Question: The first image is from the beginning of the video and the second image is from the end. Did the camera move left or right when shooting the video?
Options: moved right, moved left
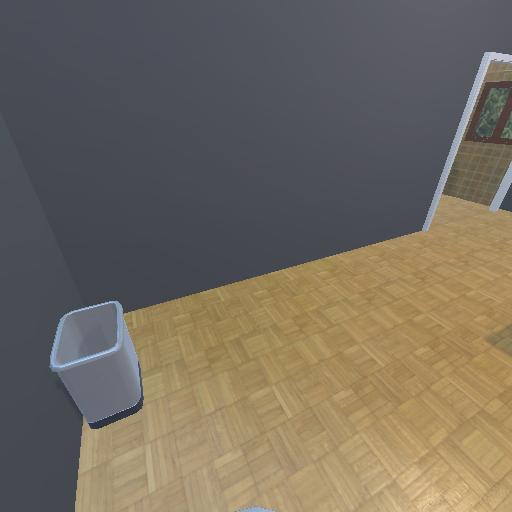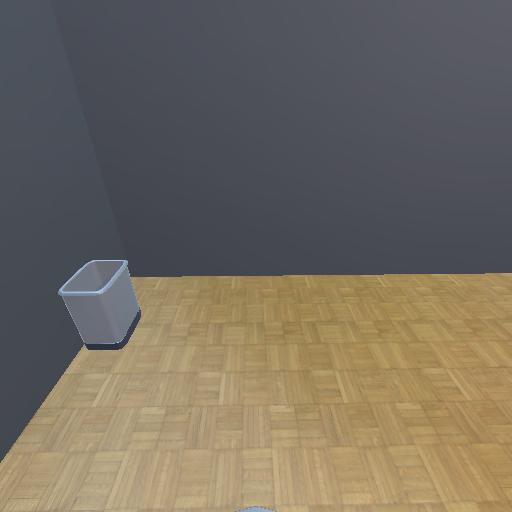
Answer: moved right